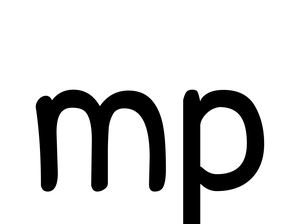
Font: PatrickHand-Regular